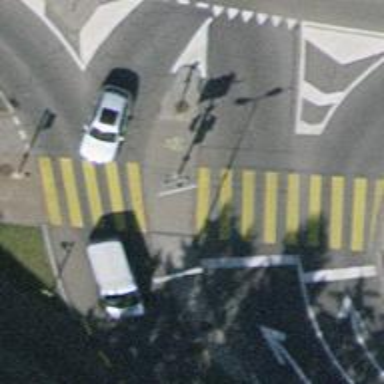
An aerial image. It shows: Tram crossing on the railway.